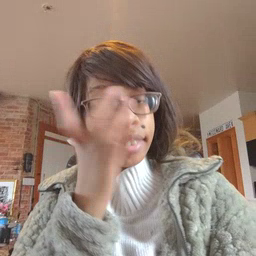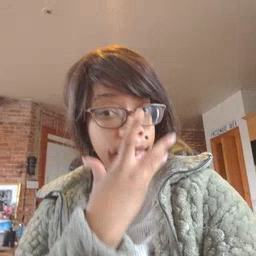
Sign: pretty